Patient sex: M
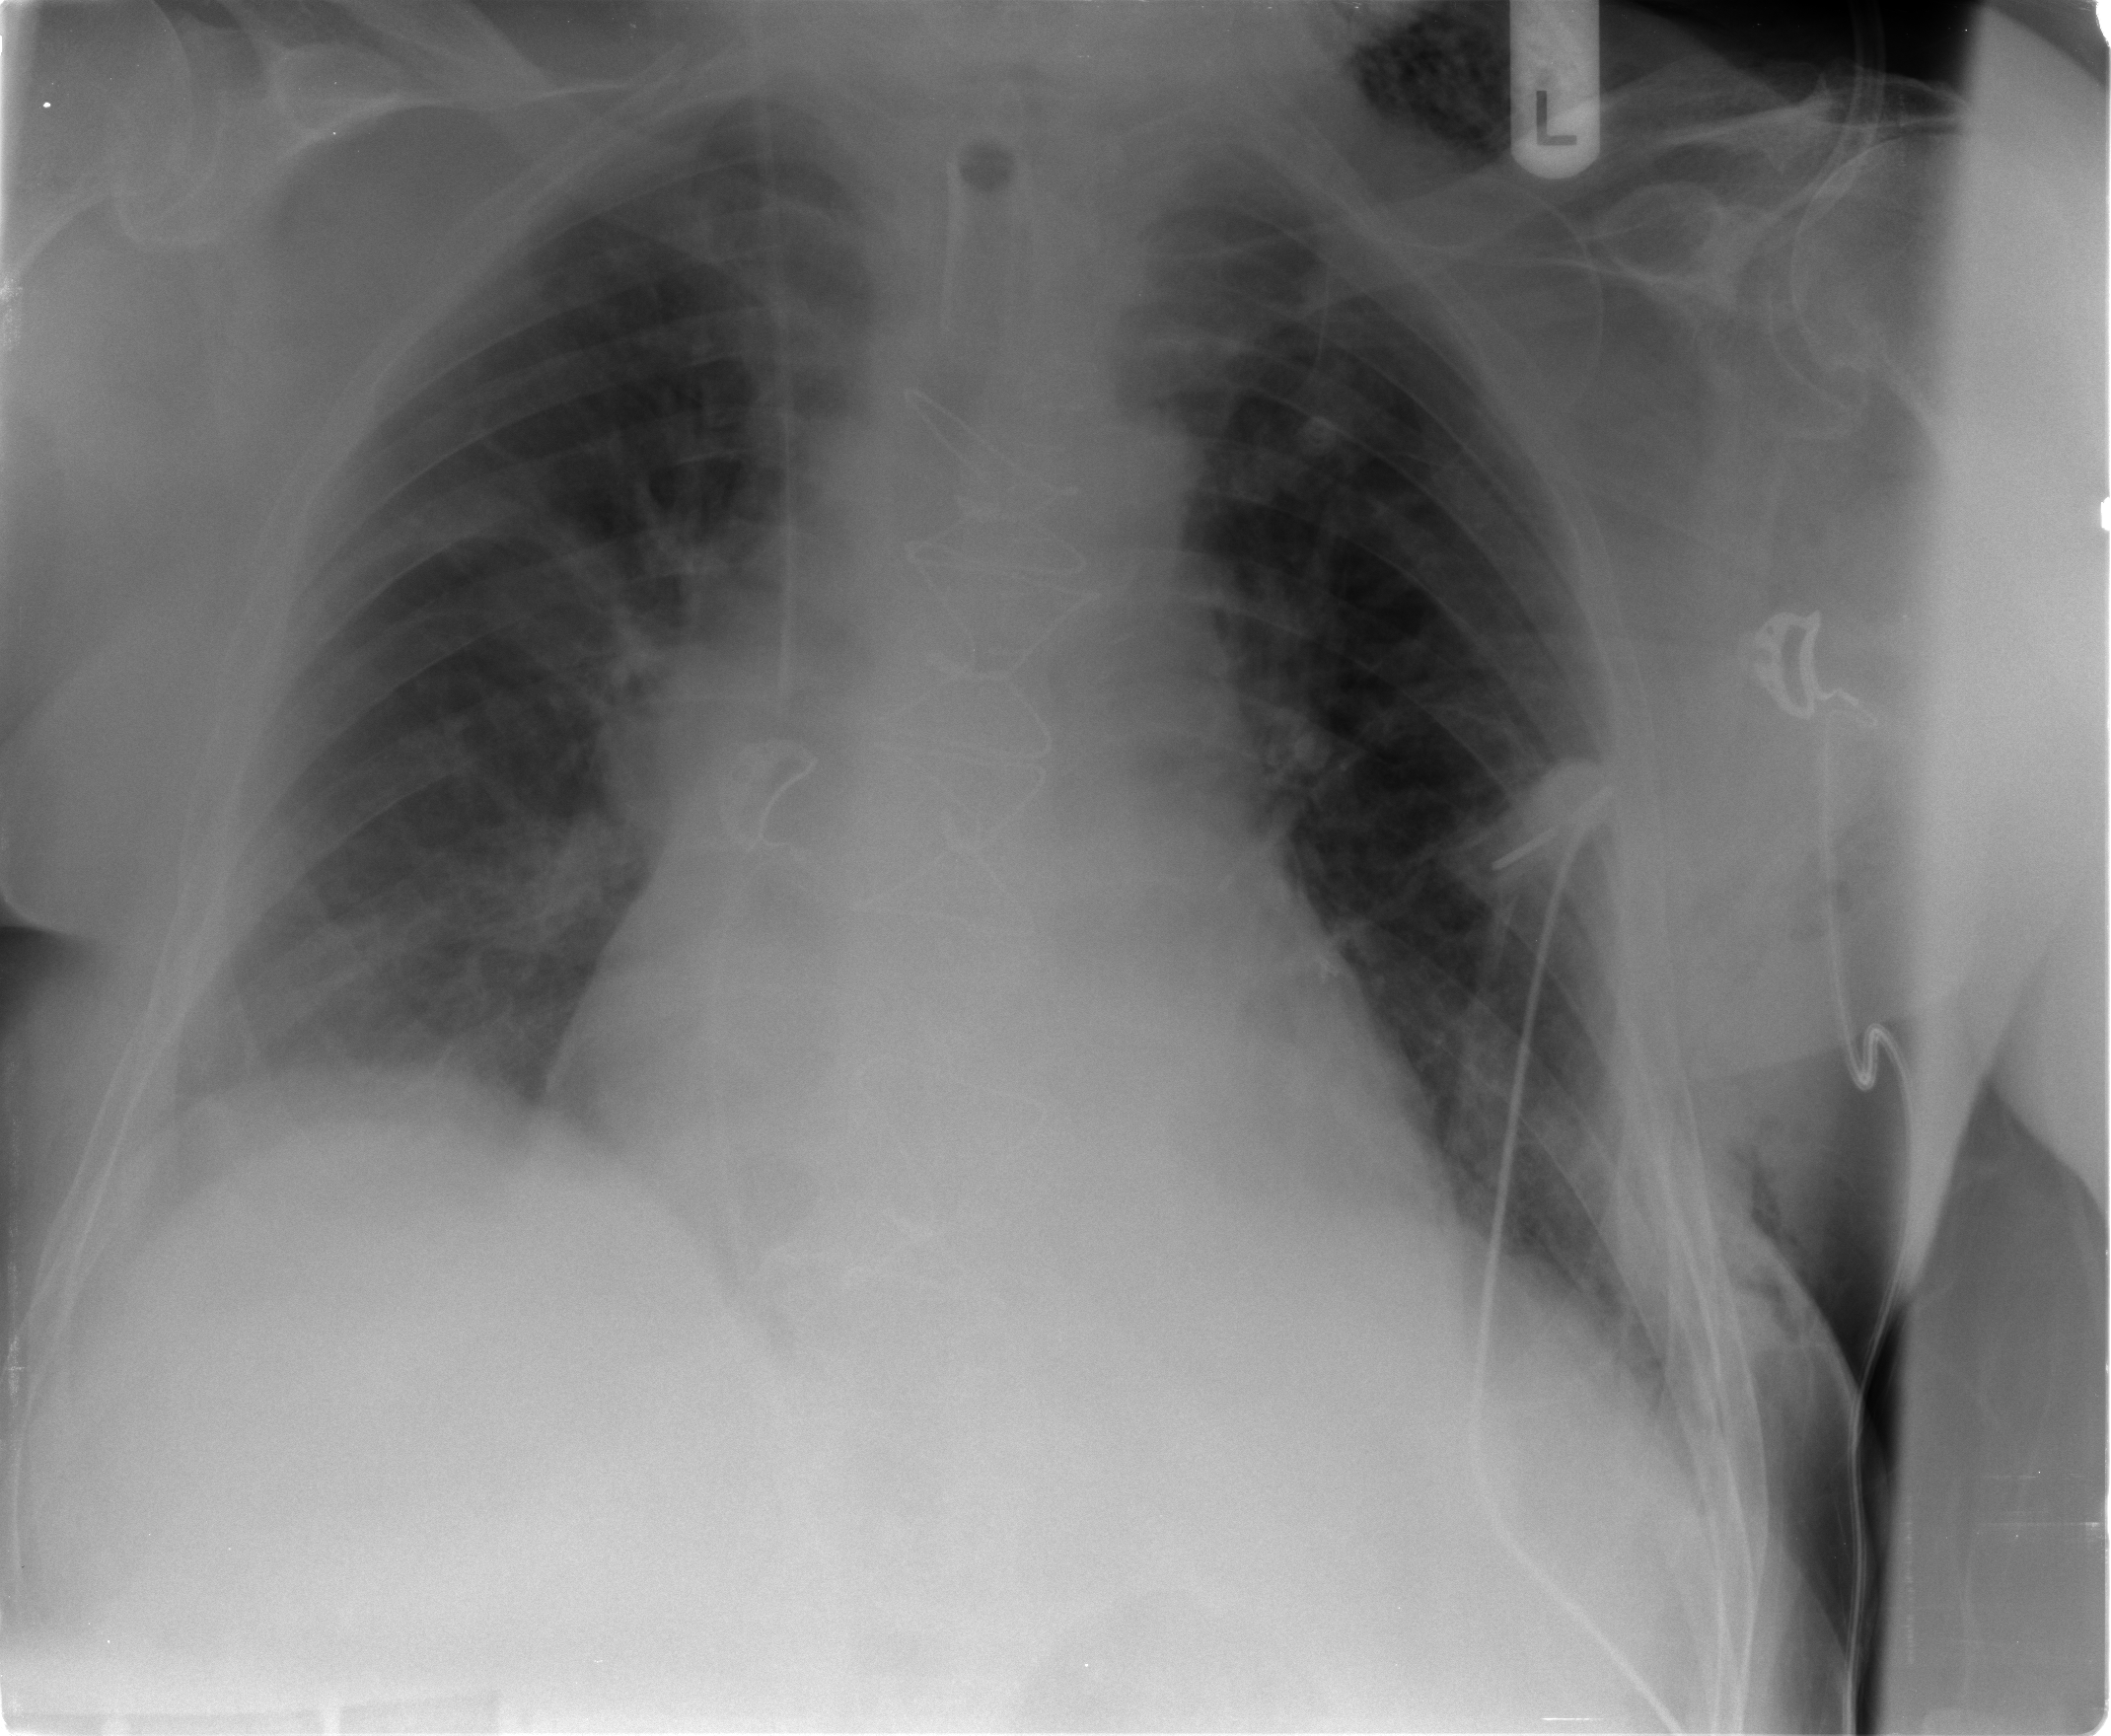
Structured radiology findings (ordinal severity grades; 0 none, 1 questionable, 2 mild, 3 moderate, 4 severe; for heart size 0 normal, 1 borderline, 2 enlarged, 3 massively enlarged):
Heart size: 2
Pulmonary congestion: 1
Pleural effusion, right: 2
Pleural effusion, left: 1
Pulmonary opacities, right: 0
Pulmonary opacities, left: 0
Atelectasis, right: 2
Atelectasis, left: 2